Question: I have a WebApplication that manages events into tables like an Agenda..
For each event I have a and .
In the Application I want to export the events into a graph, and I want to check if the event passes the range of the required dates.
For example:
Event 1: StartDate (9 September) EndDate (14 September)
I want to check if it passes (10 Sept - 16 Sept)
This is a photo of the events example Graph:

This is a code that checks for only one date:
'''
public static bool Within(this DateTime current, DateTime startTime, DateTime endTime)
{
return startTime < currentTime < endTime;
}
'''
To clarify more, I want the function to return true if the event passes the 2 dates range,
even if it start before the range or ends after the rang it should return true anyway.
only return false if it does not pass the range.
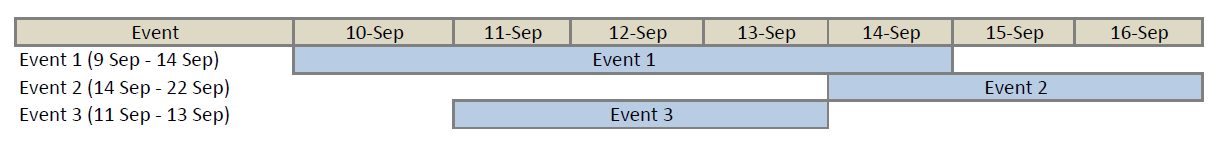
Answer: Got the answer this way:
'''
public static bool Within(DateTime StartDate, DateTime EndDate, DateTime StartRange, DateTime EndRange)
{
if ((StartDate == EndDate) && (StartRange <= StartDate && StartDate <= EndRange))
return true;
else
return ((StartRange >= StartDate && StartRange <= EndDate) || (EndRange >= StartDate && EndRange <= EndDate));
}
'''